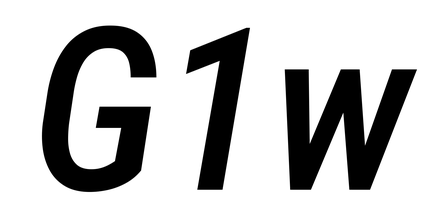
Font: Roboto-Italic_Condensed_Medium_Italic